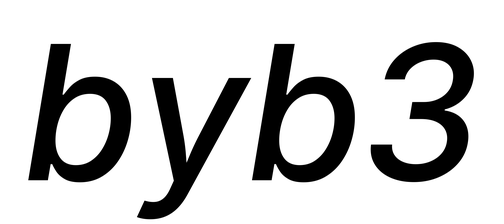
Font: Inter-Italic_Medium_Italic